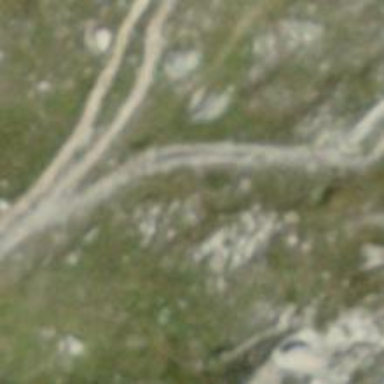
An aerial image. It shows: Path.